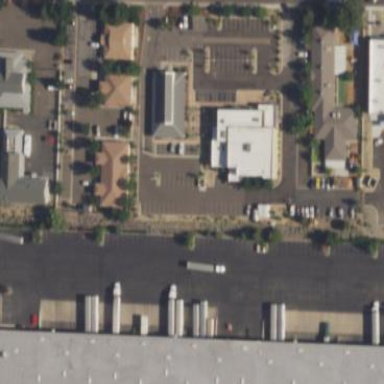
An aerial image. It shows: Commercial area.